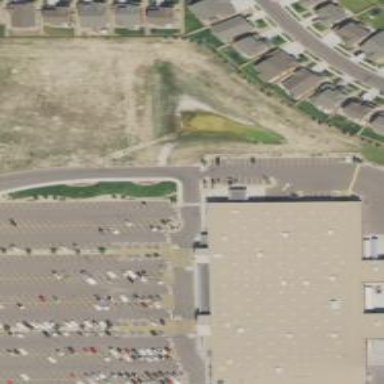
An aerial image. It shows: Building that houses supermarket.